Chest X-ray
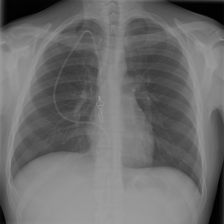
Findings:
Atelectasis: negative
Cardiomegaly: negative
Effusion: negative
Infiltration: negative
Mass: negative
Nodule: negative
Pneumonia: negative
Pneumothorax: negative
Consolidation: negative
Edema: negative
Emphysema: negative
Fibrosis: negative
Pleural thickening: negative
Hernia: negative